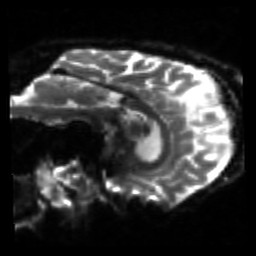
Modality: sbref
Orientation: sagittal
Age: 59
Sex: male
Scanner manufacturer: siemens
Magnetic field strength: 3 T
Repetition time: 4.71 s
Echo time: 0.0906 s